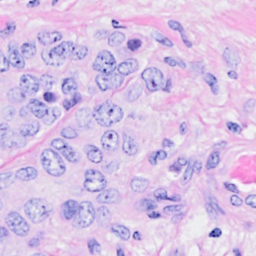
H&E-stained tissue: Breast